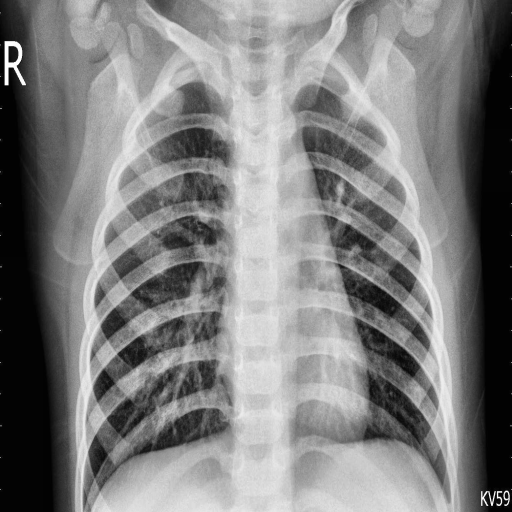
Finding: NORMAL